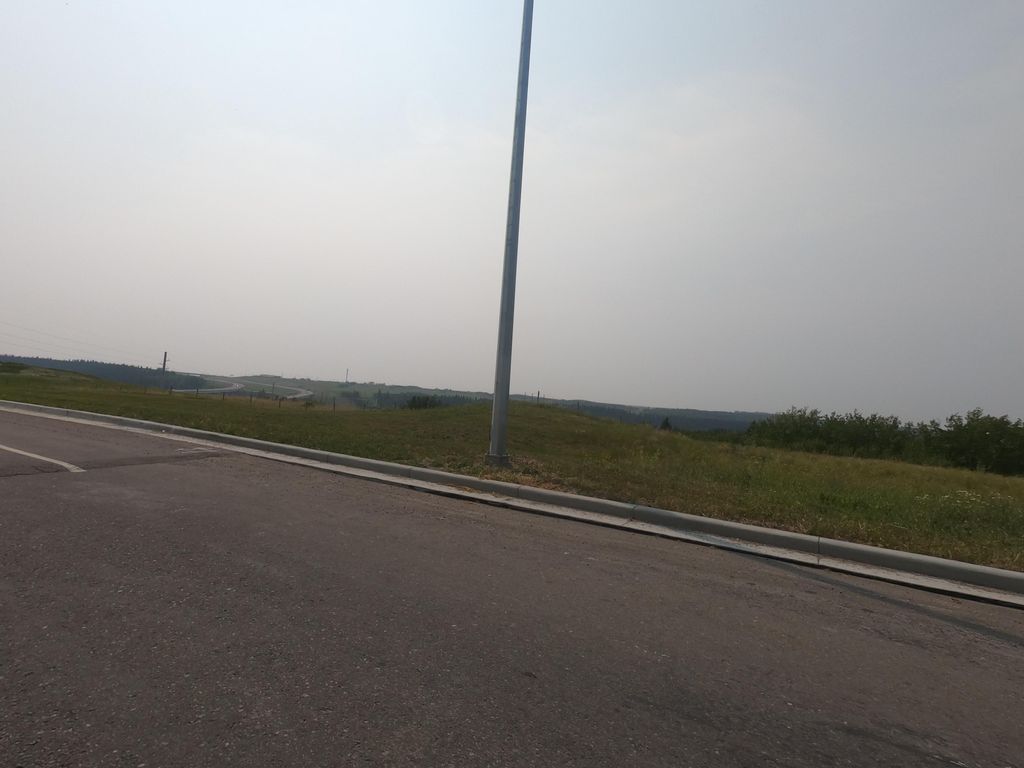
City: calgary